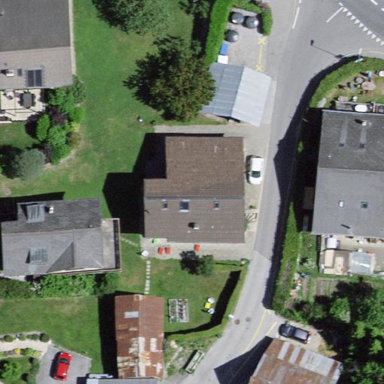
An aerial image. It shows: Residential building.